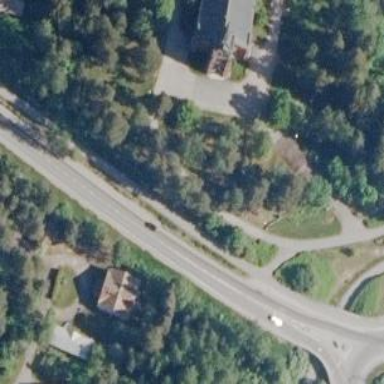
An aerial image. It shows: Asphalt road classified as trunk highway.